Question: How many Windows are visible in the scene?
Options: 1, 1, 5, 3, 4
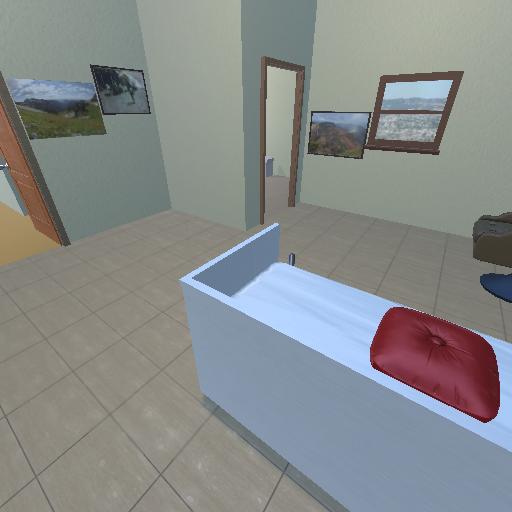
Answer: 1